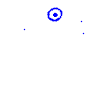
Particle: pion